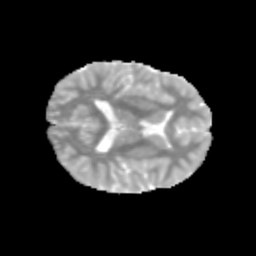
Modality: MD
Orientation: axial
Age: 11
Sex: male
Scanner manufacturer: siemens
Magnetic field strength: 3 T
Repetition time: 3.8 s
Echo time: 0.07 s